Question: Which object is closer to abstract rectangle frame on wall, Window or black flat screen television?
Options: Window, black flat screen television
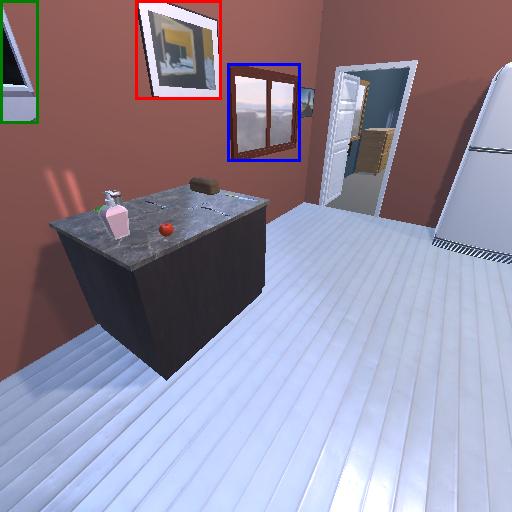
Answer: Window